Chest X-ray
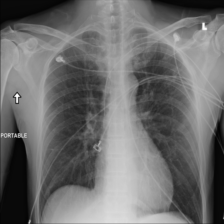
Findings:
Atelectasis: negative
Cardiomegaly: negative
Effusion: negative
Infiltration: negative
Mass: negative
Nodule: negative
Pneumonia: negative
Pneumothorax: negative
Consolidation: negative
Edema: negative
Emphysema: negative
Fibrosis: negative
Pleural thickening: negative
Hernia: negative